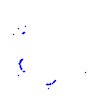
Particle: proton